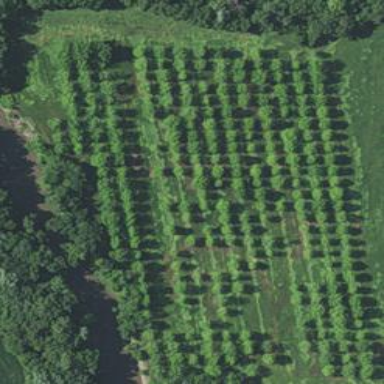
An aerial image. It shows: Plant nursery filled with trees.